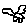
Label: bird